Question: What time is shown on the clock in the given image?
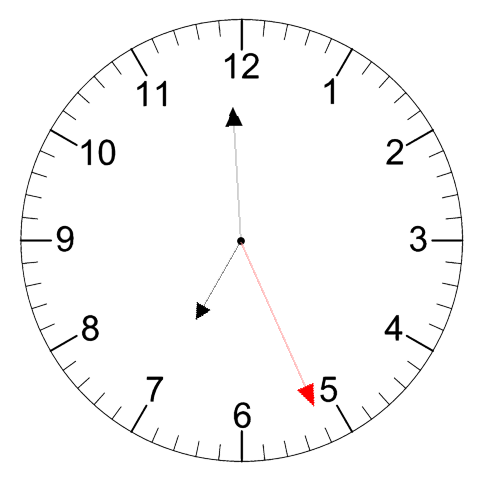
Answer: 06:59:26